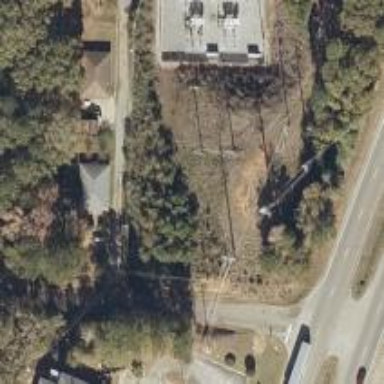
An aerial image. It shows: Power pole.